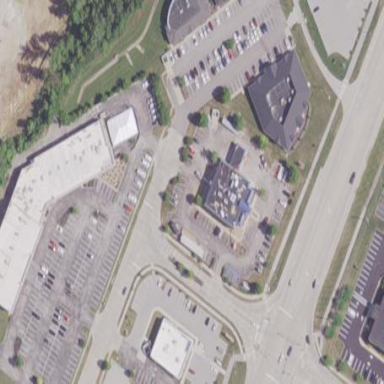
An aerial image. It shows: Commercial area.